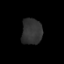
Tissue: prostate
Cell type: T cells
Senescence score: 0.3589
Nuclear area (px): 521
Mean DAPI intensity: 50.073